Question: I'm attempting to horizontally center a JLabel that contains inline HTML, but I can't seem to get it to work. I've tried manually centering it, but had no luck.
Here's what it looks like for me:

Full class code:
'''
import java.awt.Button;
import java.awt.Cursor;
import java.awt.Desktop;
import java.awt.event.MouseAdapter;
import java.awt.event.MouseEvent;
import java.io.IOException;
import java.net.URI;
import java.net.URISyntaxException;
import javax.swing.BoxLayout;
import javax.swing.JFrame;
import javax.swing.JLabel;
import javax.swing.JPanel;
@SuppressWarnings("serial")
public class Client extends JFrame{
private final String url = "http://example.com/";
public Client() {
JPanel mainPanel = new JPanel();
mainPanel.setLayout(new BoxLayout(mainPanel, BoxLayout.Y_AXIS));
setDefaultCloseOperation(JFrame.EXIT_ON_CLOSE);
setSize(200, 225);
setResizable(false);
setLocationRelativeTo(null);
addComponents(mainPanel);
add(mainPanel);
setTitle(null);
setVisible(true);
}
public void addComponents(JPanel pane) {
Button btn1 = new Button("1");
btn1.setSize(200, 50);
btn1.setFocusable(false);
pane.add(btn1);
Button btn2 = new Button("2");
btn2.setSize(200, 50);
btn2.setFocusable(false);
pane.add(btn2);
Button btn3 = new Button("3");
btn3.setSize(200, 50);
btn3.setFocusable(false);
pane.add(btn3);
JLabel lblWebsite = new JLabel("<html><a href="" + url + "">Visit lblAbout1</a></html>", BoxLayout.X_AXIS);
lblWebsite.setCursor(new Cursor(Cursor.HAND_CURSOR));
lblWebsite.addMouseListener(new MouseAdapter() {
@Override
public void mouseClicked(MouseEvent e) {
try {
Desktop.getDesktop().browse(new URI(url));
} catch (IOException e1) {
e1.printStackTrace();
} catch (URISyntaxException e1) {
e1.printStackTrace();
}
}
});
pane.add(lblWebsite);
}
}
'''
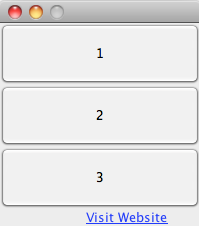
Answer: Try with <URL> method
Enclose the anchor inside a 'div' that is aligned to center.
'''
JLabel lblWebsite = new JLabel("<html><div align='center'><a href="" + url + "">Visit lblAbout1</a></div></html>", BoxLayout.X_AXIS);
lblWebsite.setAlignmentX(Component.CENTER_ALIGNMENT);
'''
Snapshots: